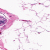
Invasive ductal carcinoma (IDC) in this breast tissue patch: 0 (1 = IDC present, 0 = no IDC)